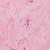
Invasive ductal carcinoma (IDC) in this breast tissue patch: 0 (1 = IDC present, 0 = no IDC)